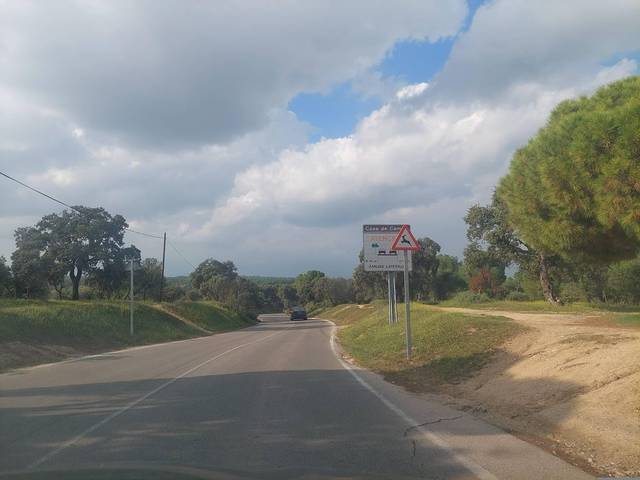
Region: Spain
Coordinates: 40.403, -3.761